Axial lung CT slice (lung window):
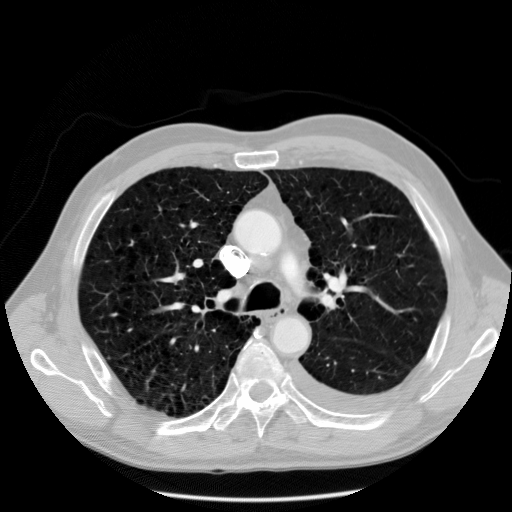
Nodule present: no